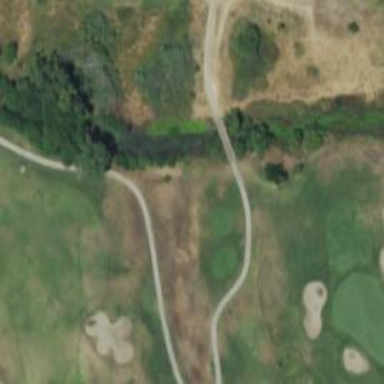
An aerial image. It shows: Path bridge crossing golf cartpath.